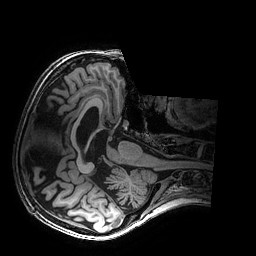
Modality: T1w
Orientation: axial
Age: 68
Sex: female
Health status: healthy
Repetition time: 2.53 s
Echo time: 0.0034 s